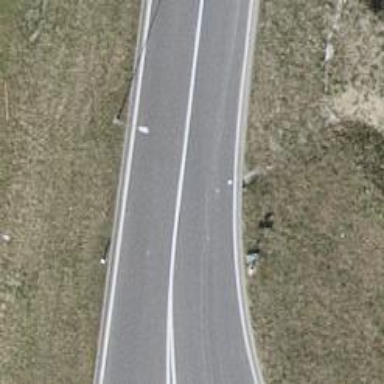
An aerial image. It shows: Primary link highway with asphalt surface.